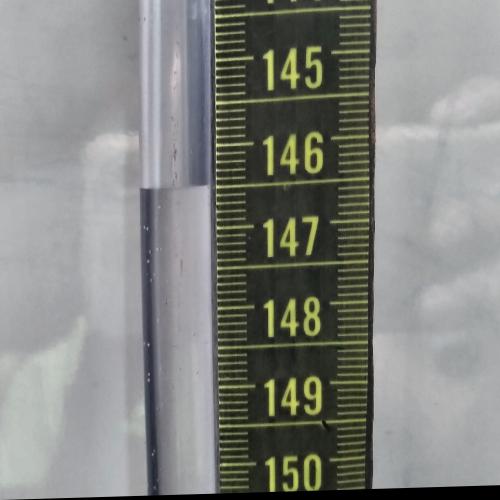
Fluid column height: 146.5 cm